This time-domain trace was recorded on a rotor test rig. Determine the machine's mechanical condition. Answer with exactly one of: normal, misalignment, unbalance, looseness.
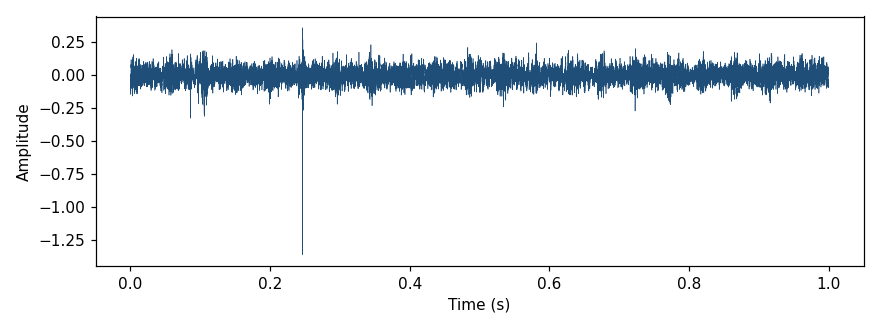
Answer: looseness